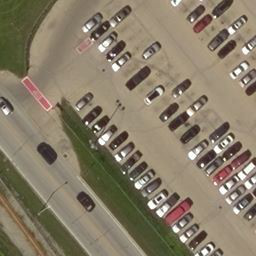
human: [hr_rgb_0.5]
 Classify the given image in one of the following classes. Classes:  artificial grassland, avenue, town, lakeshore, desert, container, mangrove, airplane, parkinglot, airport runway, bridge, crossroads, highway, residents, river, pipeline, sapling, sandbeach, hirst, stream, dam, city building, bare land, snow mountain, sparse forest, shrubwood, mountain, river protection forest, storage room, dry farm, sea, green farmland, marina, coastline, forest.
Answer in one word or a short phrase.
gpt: parkinglot